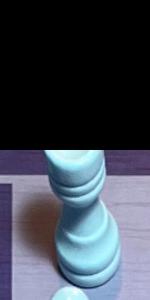
Label: Rook_White